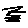
Label: zigzag